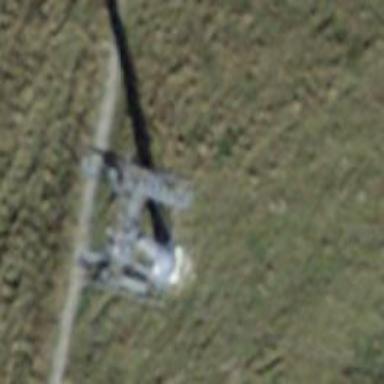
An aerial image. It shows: Pylon for aerialway.